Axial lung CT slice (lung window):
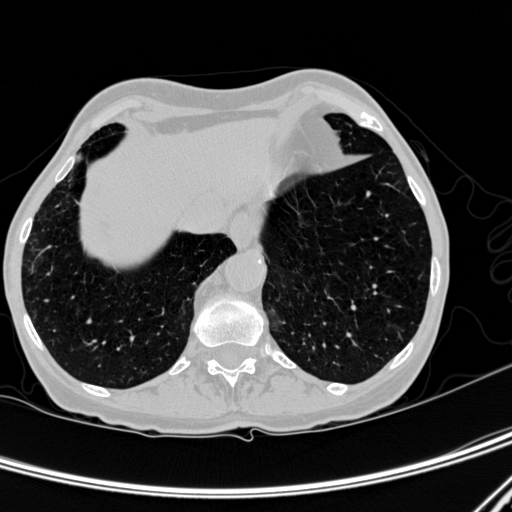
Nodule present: no